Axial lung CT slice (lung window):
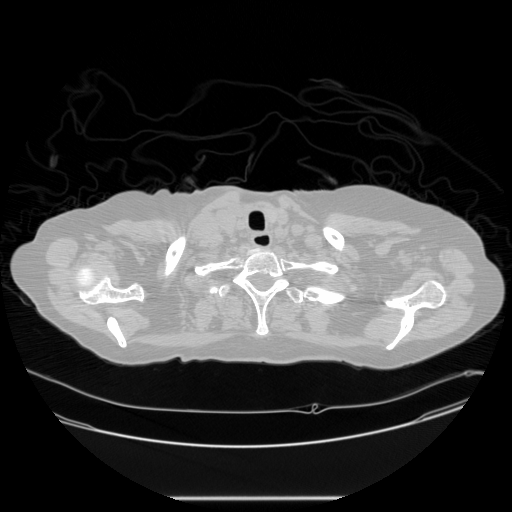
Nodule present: no